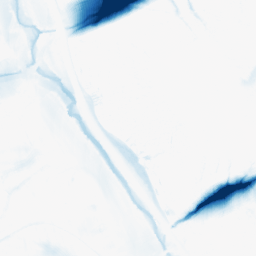
Category: morphological
Decomposition family: morphological_ellipse
Decomposition parameters: operation: closing
width: 50
height: 20
Upsampling method: regularized
Upsampling parameters: scale: 4
lambda_reg: 0.001
Upsampling scale: 4